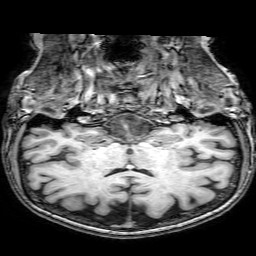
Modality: T1w
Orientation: sagittal
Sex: female
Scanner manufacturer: philips
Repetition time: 0.008349 s
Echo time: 0.0039 s